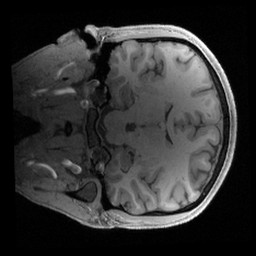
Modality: T1w
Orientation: coronal
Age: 23
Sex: male
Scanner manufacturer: siemens
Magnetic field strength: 3 T
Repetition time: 2.4 s
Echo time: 0.00241 s